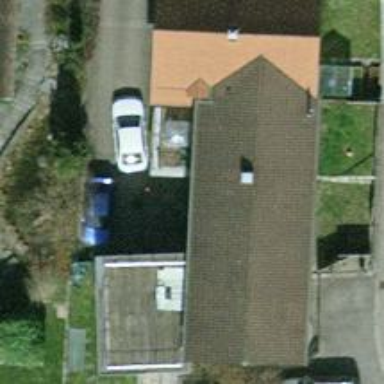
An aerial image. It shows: Apartments building with gambrel roof.